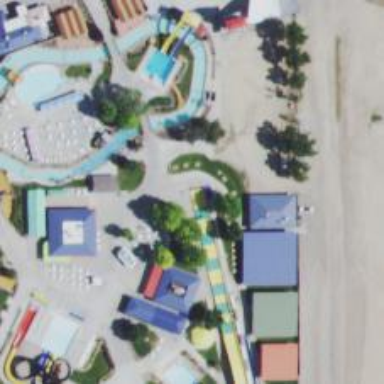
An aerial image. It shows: Water slide attraction.